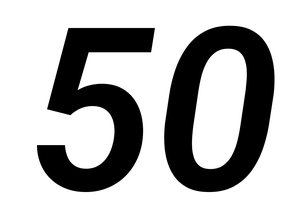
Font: Roboto-Italic_SemiBold_Italic